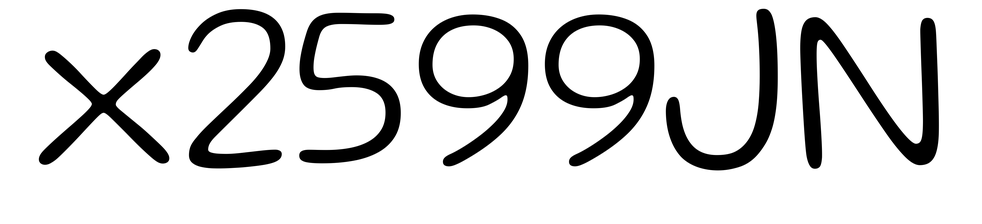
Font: Gluten_ExtraLight